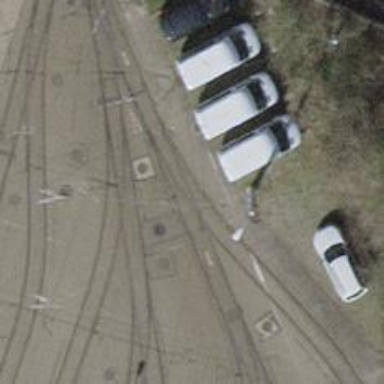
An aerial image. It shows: Tram level crossing on railway.